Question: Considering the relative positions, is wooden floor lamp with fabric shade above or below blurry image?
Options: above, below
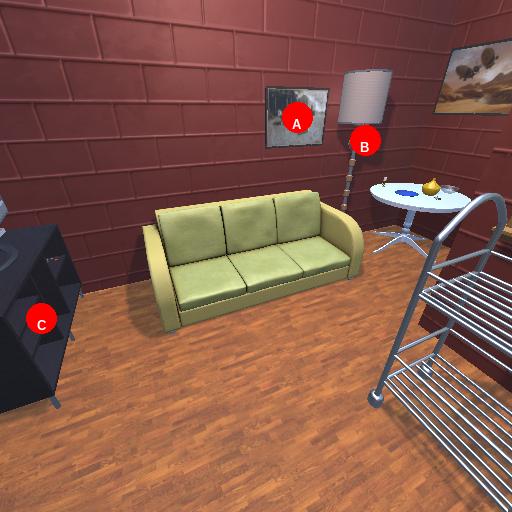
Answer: above